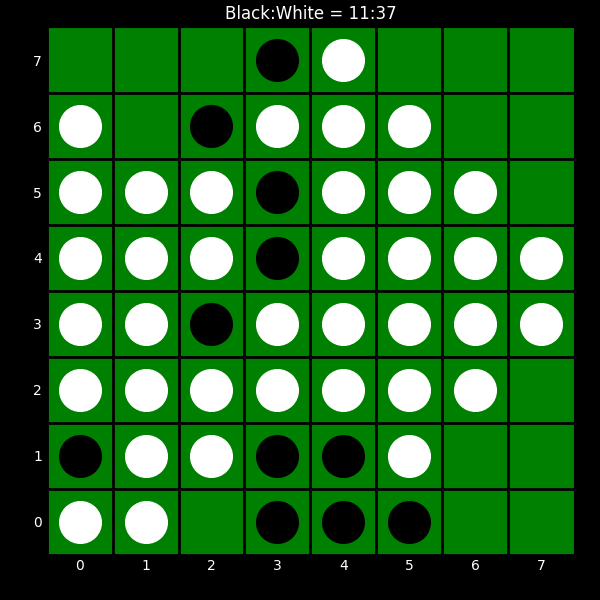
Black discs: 11
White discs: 37